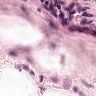
Metastatic tissue present: no